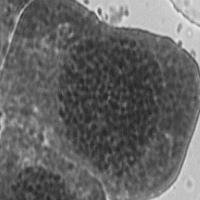
Label: prophase